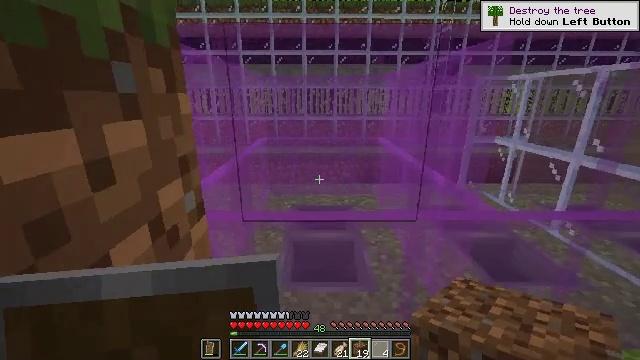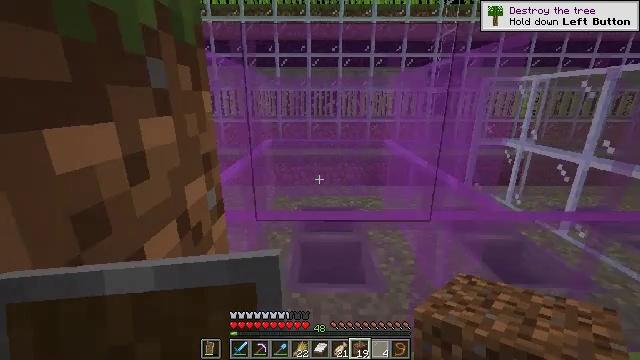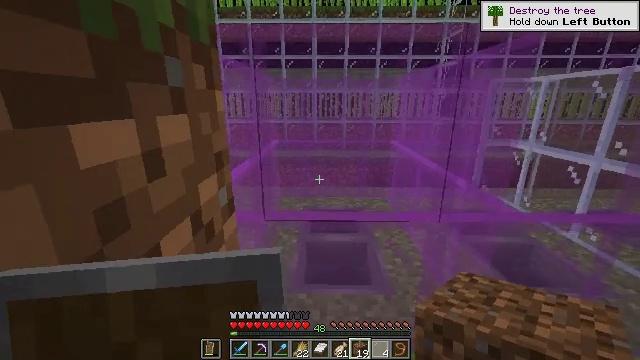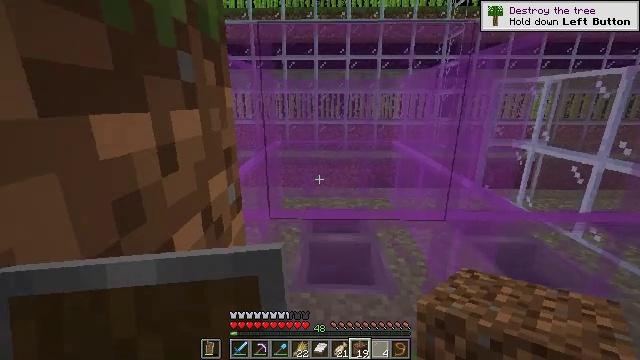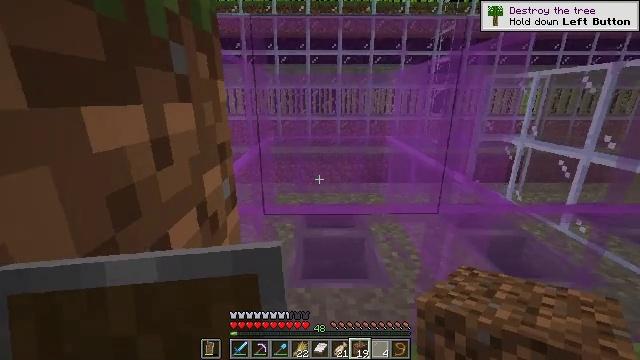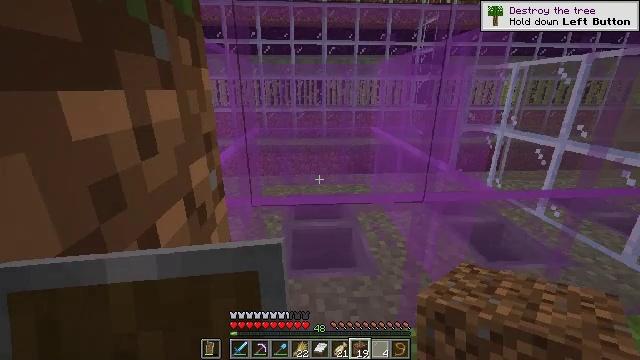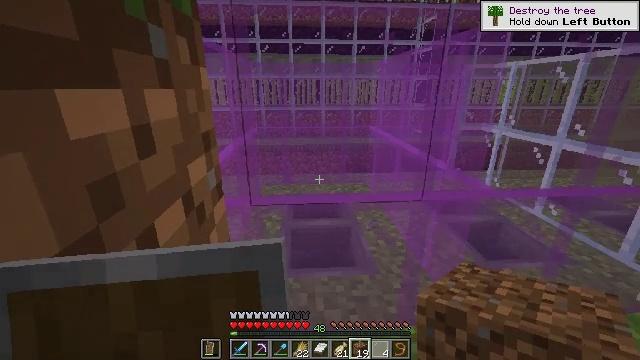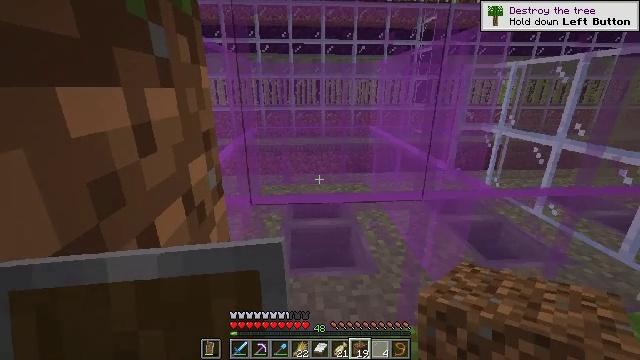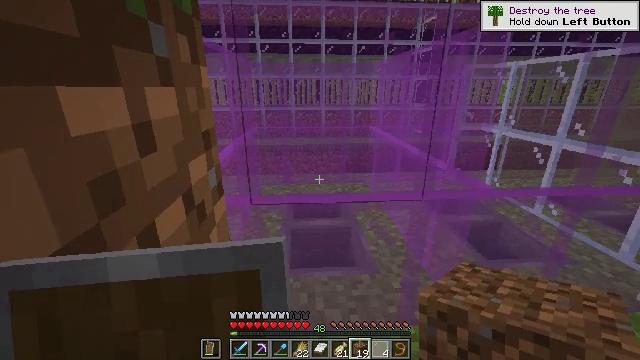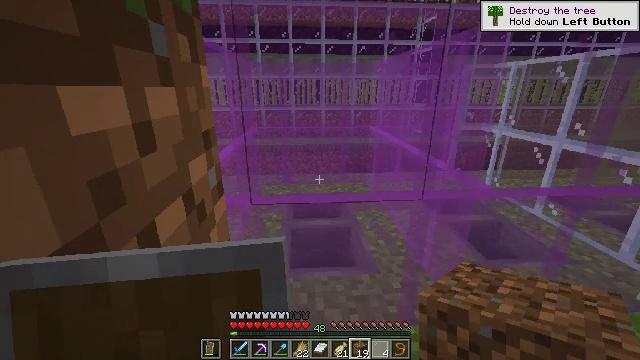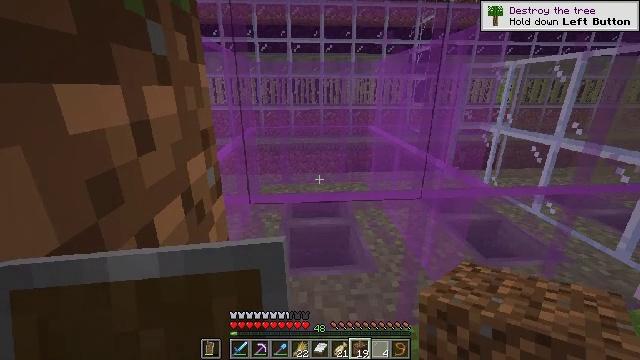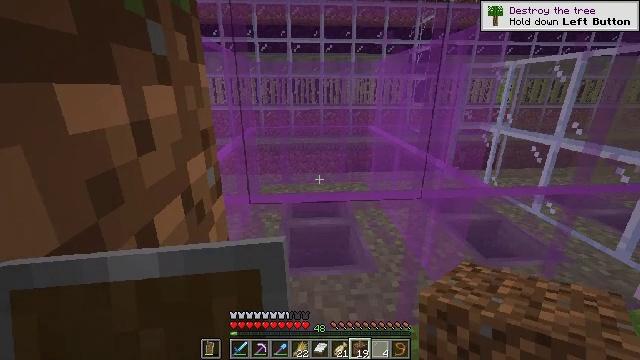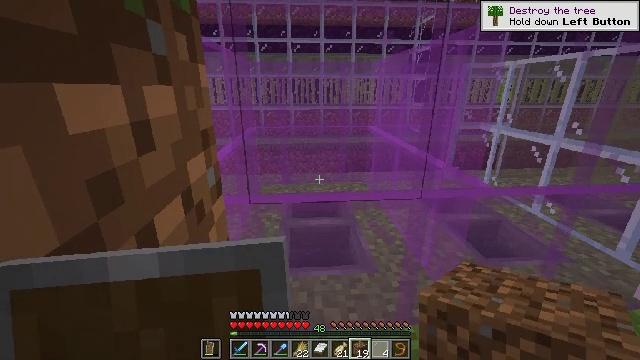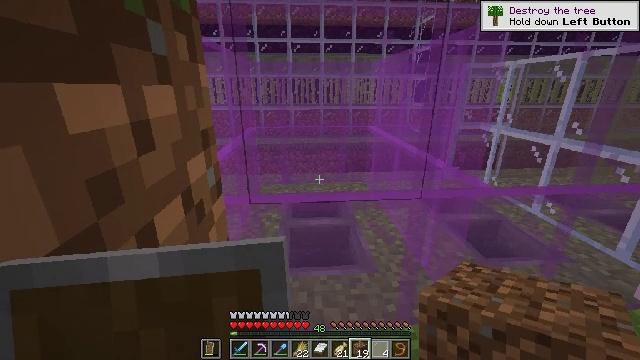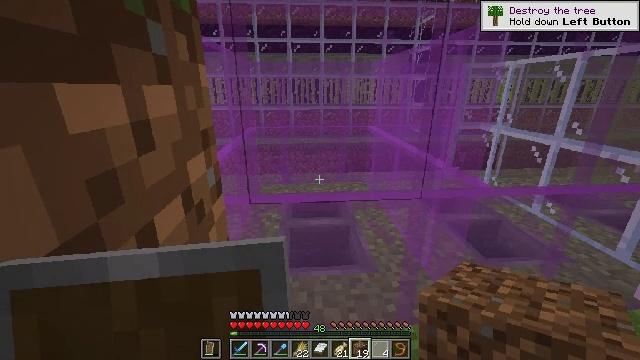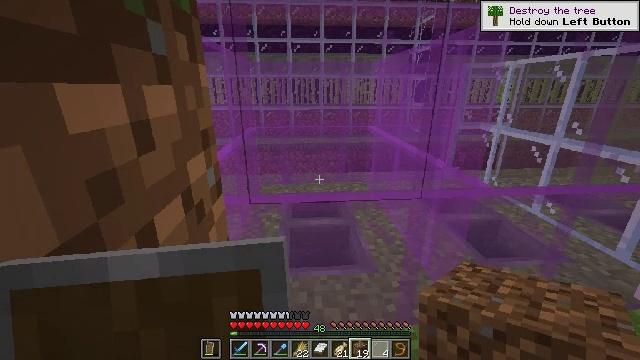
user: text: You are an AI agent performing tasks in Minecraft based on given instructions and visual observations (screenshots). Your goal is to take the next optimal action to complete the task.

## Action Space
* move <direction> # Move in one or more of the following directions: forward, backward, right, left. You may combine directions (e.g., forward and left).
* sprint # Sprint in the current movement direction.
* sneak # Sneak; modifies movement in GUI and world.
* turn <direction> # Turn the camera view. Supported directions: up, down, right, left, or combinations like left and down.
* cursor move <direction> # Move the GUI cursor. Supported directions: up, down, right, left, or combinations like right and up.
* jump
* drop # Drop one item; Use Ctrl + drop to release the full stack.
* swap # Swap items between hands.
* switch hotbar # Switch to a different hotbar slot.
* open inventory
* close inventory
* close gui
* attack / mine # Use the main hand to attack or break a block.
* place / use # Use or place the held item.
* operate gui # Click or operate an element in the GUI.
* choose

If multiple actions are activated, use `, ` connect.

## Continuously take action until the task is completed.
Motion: motion action
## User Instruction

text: Shatter the magenta stained glass pane.
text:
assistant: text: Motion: no_op
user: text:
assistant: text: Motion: turn left
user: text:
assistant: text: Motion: no_op
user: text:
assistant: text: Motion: turn right
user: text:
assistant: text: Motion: turn right and down
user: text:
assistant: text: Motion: no_op
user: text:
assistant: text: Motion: no_op
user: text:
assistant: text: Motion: no_op
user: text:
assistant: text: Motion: no_op
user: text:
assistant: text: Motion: no_op
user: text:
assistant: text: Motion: no_op
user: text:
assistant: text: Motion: no_op
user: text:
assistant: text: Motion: no_op
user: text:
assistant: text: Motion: no_op
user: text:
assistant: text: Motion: no_op
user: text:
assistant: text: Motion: no_op
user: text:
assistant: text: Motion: no_op
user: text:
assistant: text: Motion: no_op
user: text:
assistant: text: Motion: no_op
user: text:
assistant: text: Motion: no_op
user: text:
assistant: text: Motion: no_op
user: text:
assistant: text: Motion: no_op
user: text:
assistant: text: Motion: no_op
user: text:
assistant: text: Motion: no_op
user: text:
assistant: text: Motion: no_op
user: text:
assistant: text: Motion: no_op
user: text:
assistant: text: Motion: no_op
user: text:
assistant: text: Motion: no_op
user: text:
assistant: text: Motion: no_op
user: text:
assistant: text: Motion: no_op